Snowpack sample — Snodgrass Mountain, Crested Butte, Colorado (2/4/25, 12:06 PM MST)
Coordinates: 38.923, -106.968
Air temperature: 35 °F
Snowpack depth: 80 cm
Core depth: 30 cm
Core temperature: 35.6 °F
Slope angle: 14°, slope face: 78°
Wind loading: low
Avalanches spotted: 0
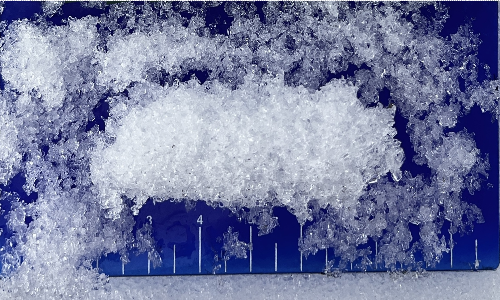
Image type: core
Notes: No avalanches nearby, unusually warm weather for the last month reported by residents, Collected 25 yards from treeline